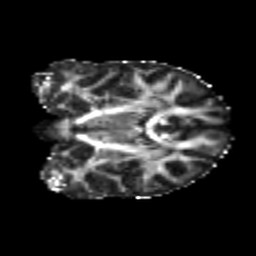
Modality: FA
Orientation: coronal
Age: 20
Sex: female
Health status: healthy
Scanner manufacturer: philips
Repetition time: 7.385 s
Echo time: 0.08599 s